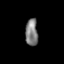
Tissue: skin
Cell type: Epithelial cells
Senescence score: 0.1546
Nuclear area (px): 336
Mean DAPI intensity: 124.405